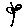
Label: flower